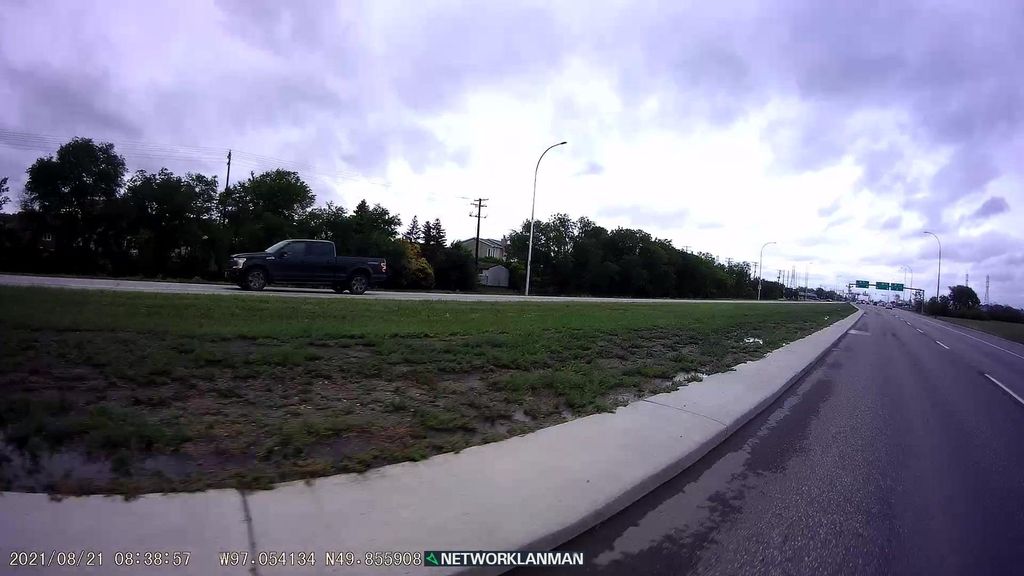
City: winnipeg